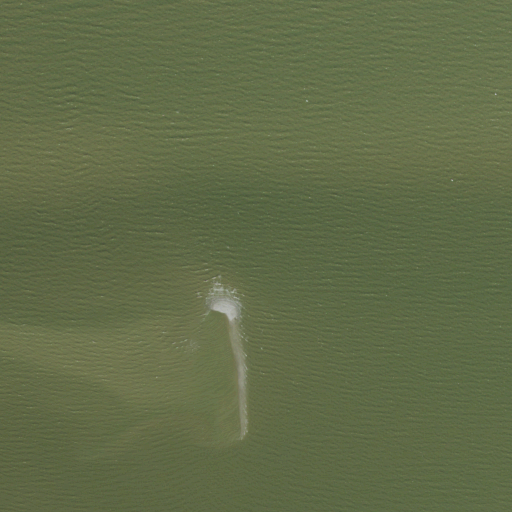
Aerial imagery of island in Texas named Vingt-et-un Islands containing only open water